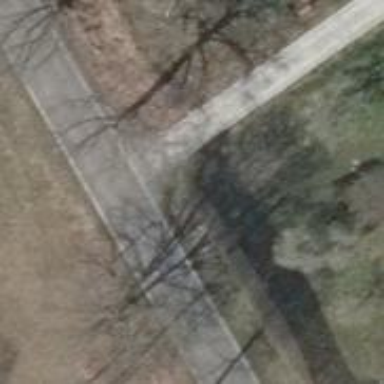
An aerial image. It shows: Secondary road with asphalt surface.